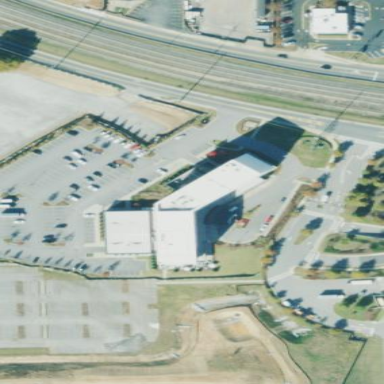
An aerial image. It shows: Hotel building.